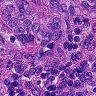
Metastatic tissue present: yes